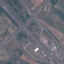
Land use / land cover: Highway